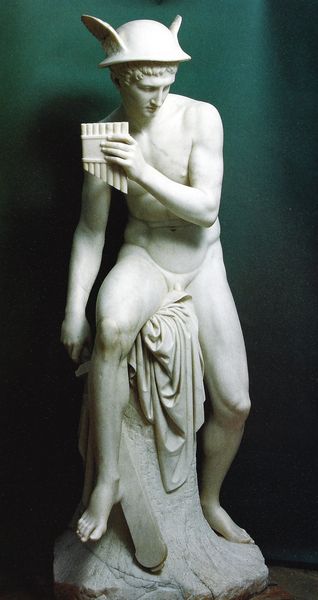
Titel: Merkur als Argustöter
Künstler: Bertel Thorvaldsen
Standort: Krakau
Institution: Nationalmuseum
Schlagwörter: akt, baum, dunkel, flügel, fuß, gott, hand, kopf, körper, mann, nackt, schatten, weiß, grün, sitzen, brust, frisur, grau, haar, hell, hut, licht, marmor, nase, schwarz, blick, tuch, haube, mütze, wand, arme, falten, gesicht, halten, mensch, sockel, stein, hände, instrument, baumstamm, stamm, schlank, figur, haare, stoff, klassizismus, musik, locken, ohren, renaissance, schulter, engel, skulptur, statue, beine, füße, haltung, schuhe, fels, modern, spielen, muskeln, bauch, faltenwurf, plastik, poliert, steinmetz, bauchnabel, knie, scheide, schenkel, oberkörper, foto, fotografie, muskulös, penis, antike, knabe, fus, schwert, helm, mythologie, photo, flöte, jüngling, männlich, farbfoto, manierismus, muskel, griechisch, pan, toff, griechenland, zipfel, apoll, hermes, götterbote, merkur, david, bote, flügelhelm, geflügelt, fotographie, hirte, panflöte, lenden, baumstumpf, apollo, innehalten, atelieraufnahme, ponderation, flügelhut, canova, ebenmässig, hermes der götterbote, hildebrand?, hirtengott, mantels, syrinx, amrmor, hermenidenfrevel